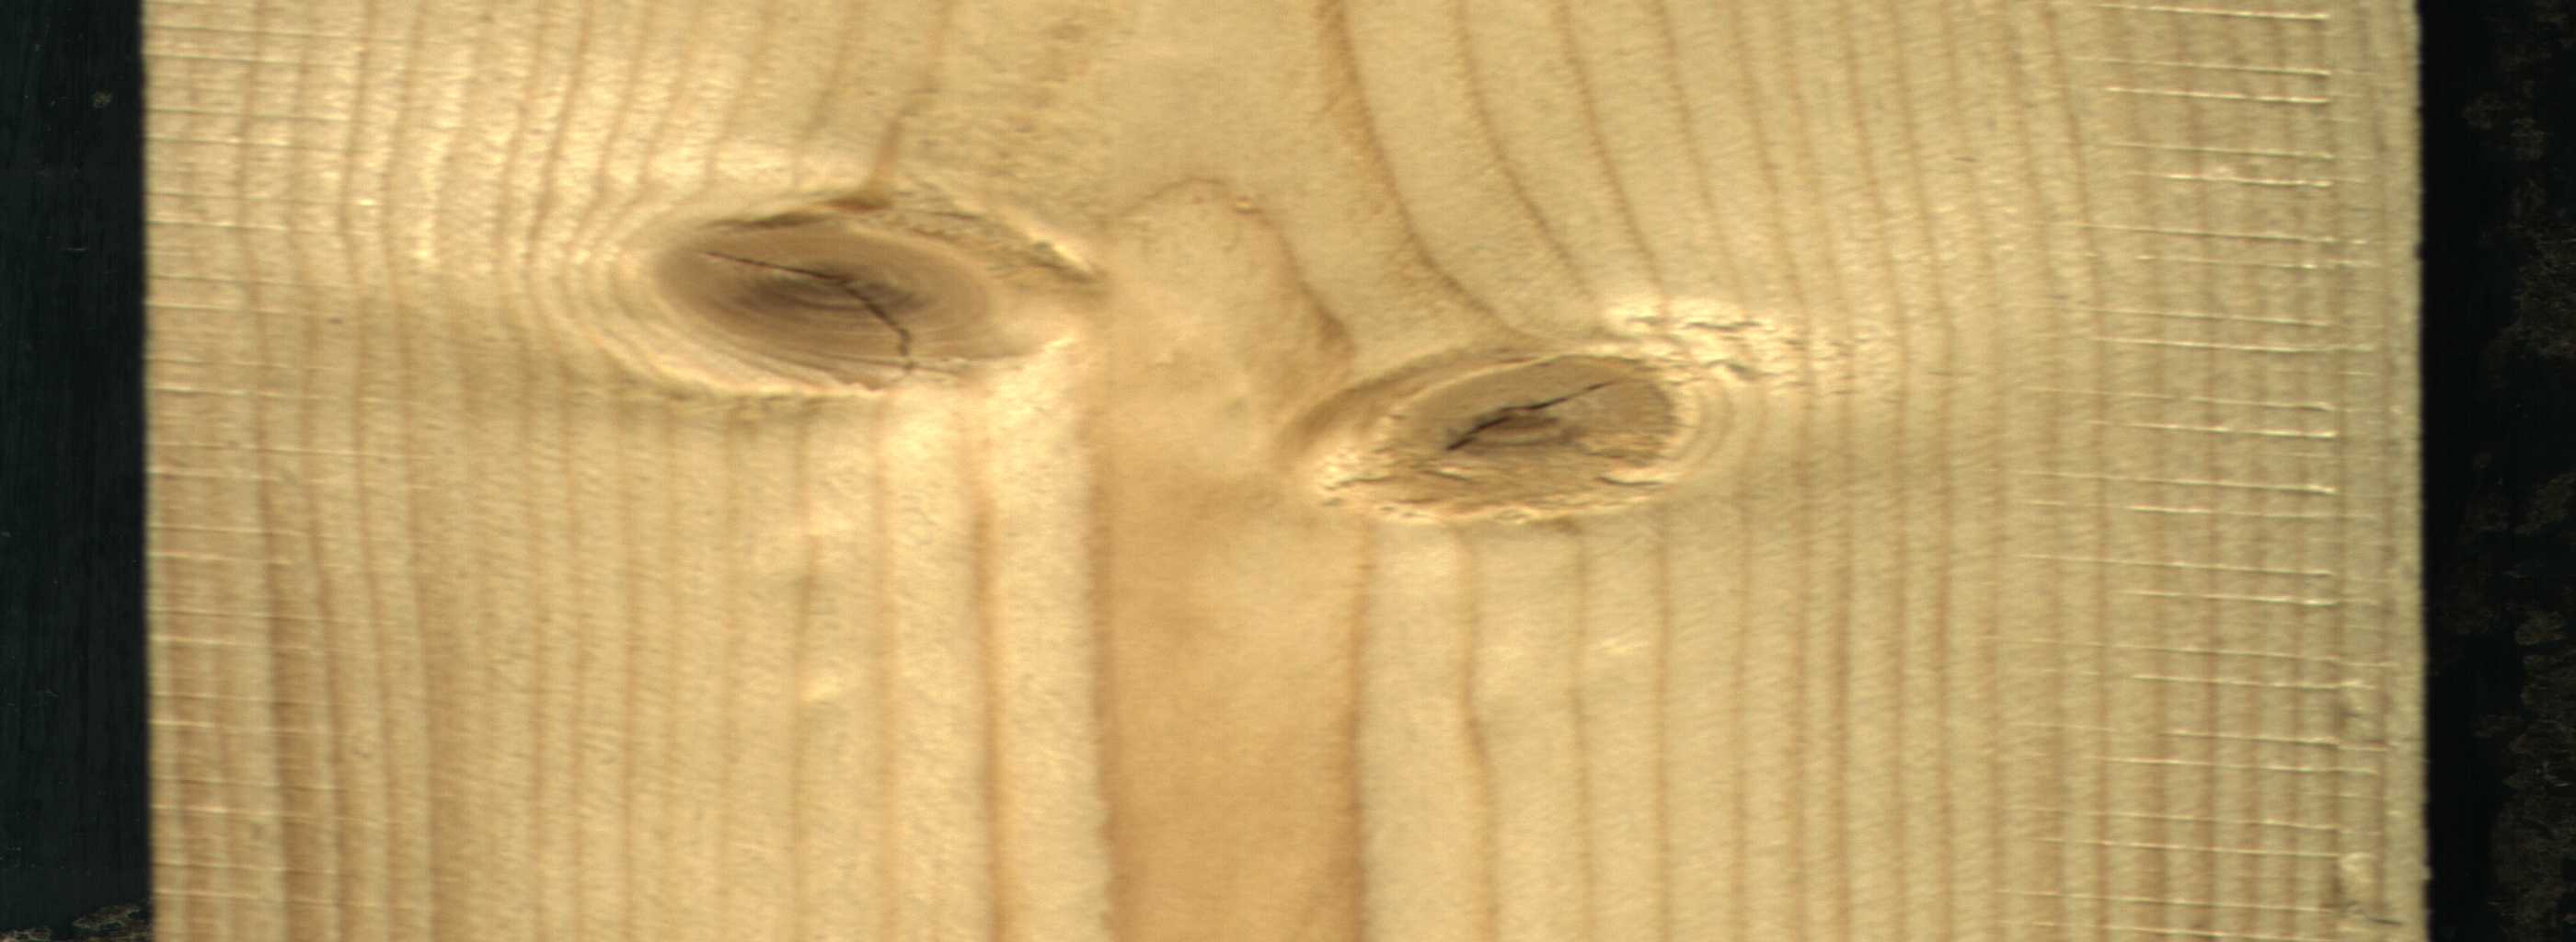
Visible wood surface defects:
knot_with_crack
knot_with_crack